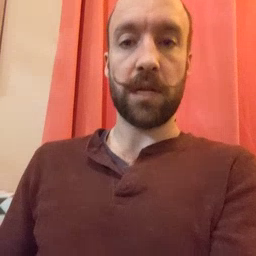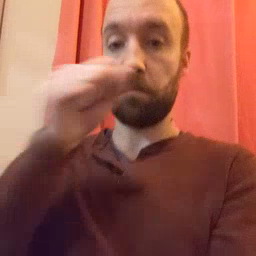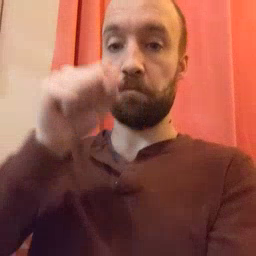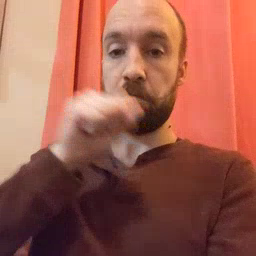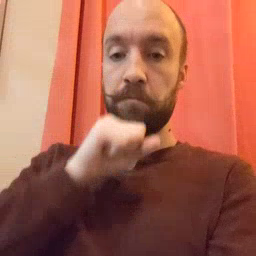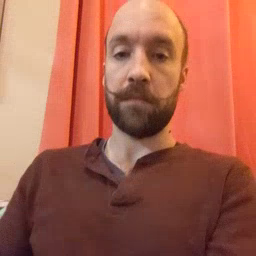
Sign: icecream